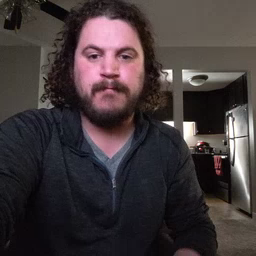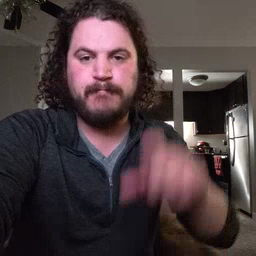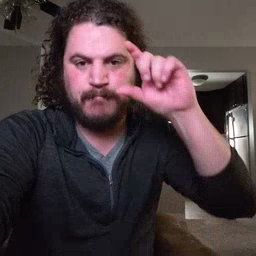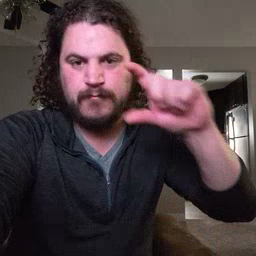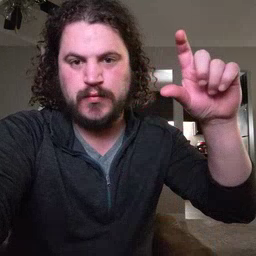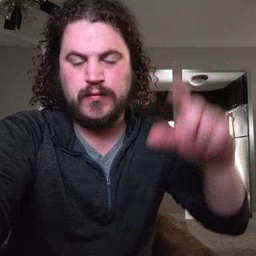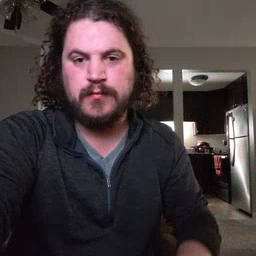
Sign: moon